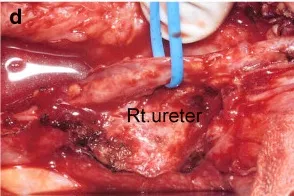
Intraoperative findings. A ureteral stent was inserted into the right ureter; the tumor was then separated and removed from the ureter (d).
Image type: medical_photograph (other_medical_photograph)